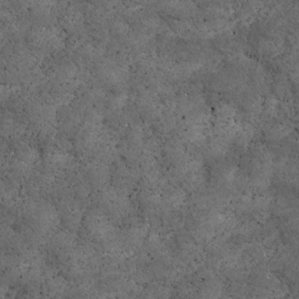
Label: non_frost